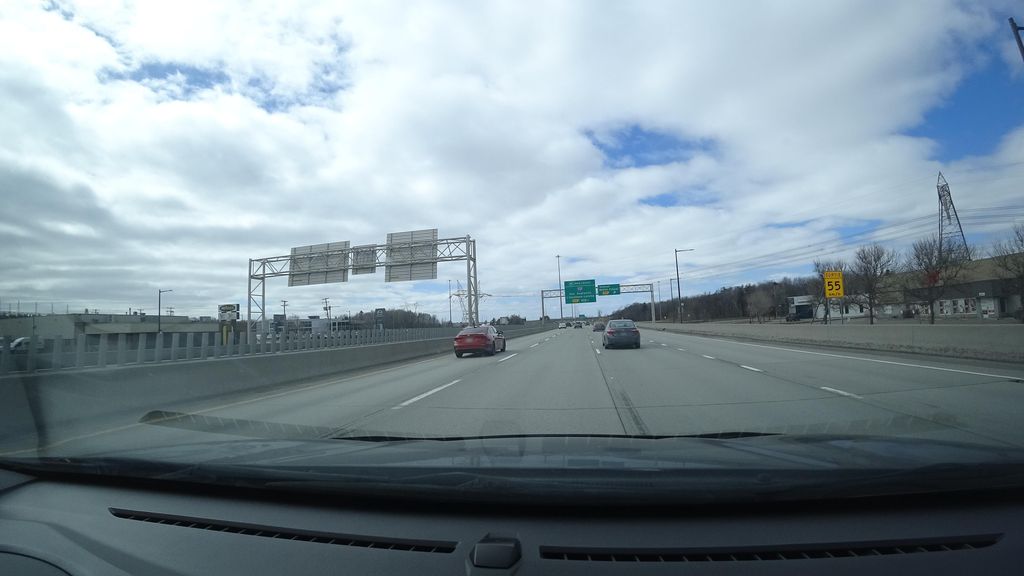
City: quebec_city